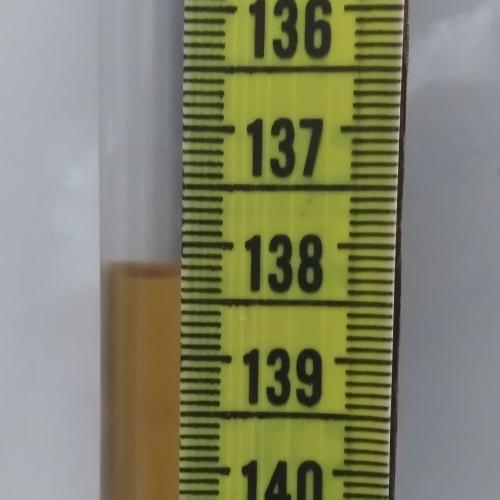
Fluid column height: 138.3 cm